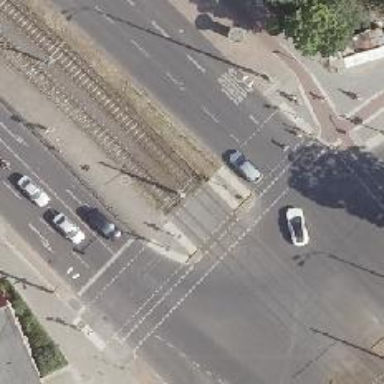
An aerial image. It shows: Tram crossing with traffic signals.